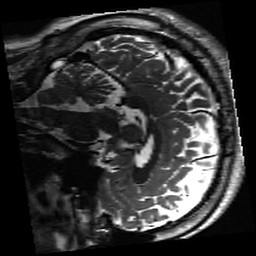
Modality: inplaneT2
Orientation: sagittal